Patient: sex M, age 64
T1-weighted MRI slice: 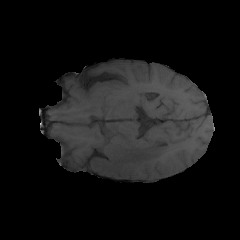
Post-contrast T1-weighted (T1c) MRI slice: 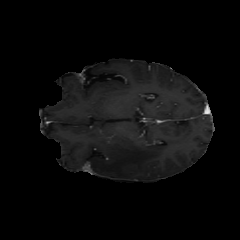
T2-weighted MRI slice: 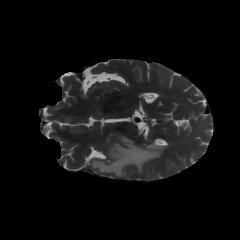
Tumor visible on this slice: yes
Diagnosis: Glioblastoma, IDH-wildtype
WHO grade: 4